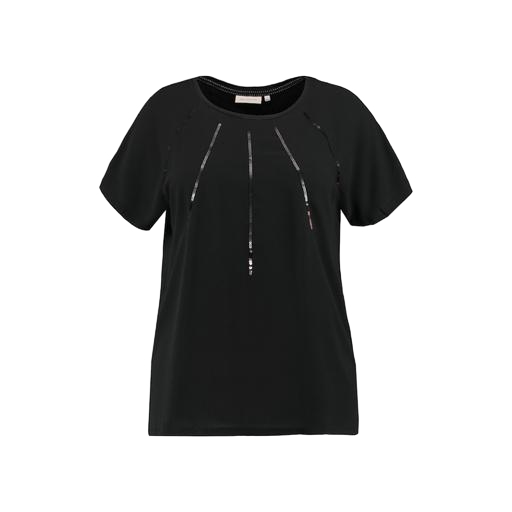
black plus size printed t-shirt only macy, black geo-print t-shirt only macy, black embellished t-shirt, white background